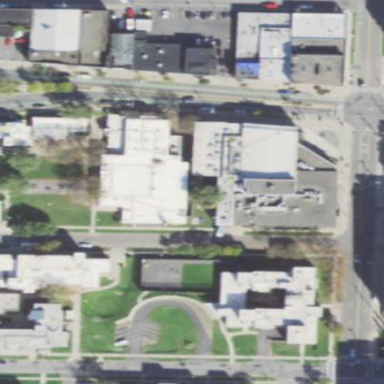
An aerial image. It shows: Theatre building.